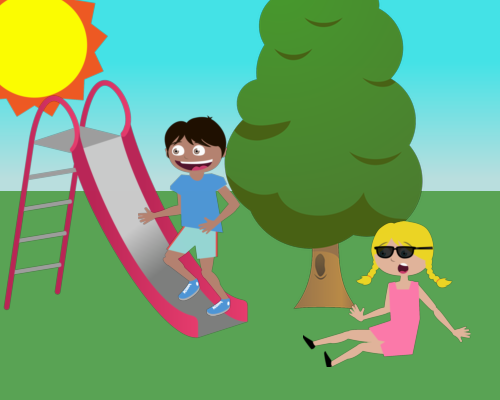
there is a sun in the upper left and a slide just under it with a happy boy running up the slide just behind him is a oak tree with a surprised sitting girl with sunglasses on